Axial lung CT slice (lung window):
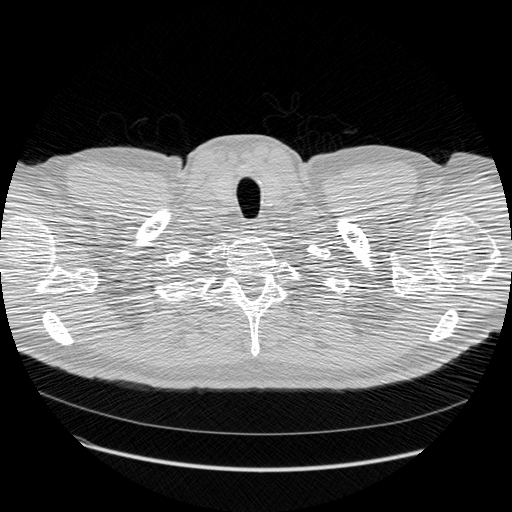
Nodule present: no